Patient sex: M
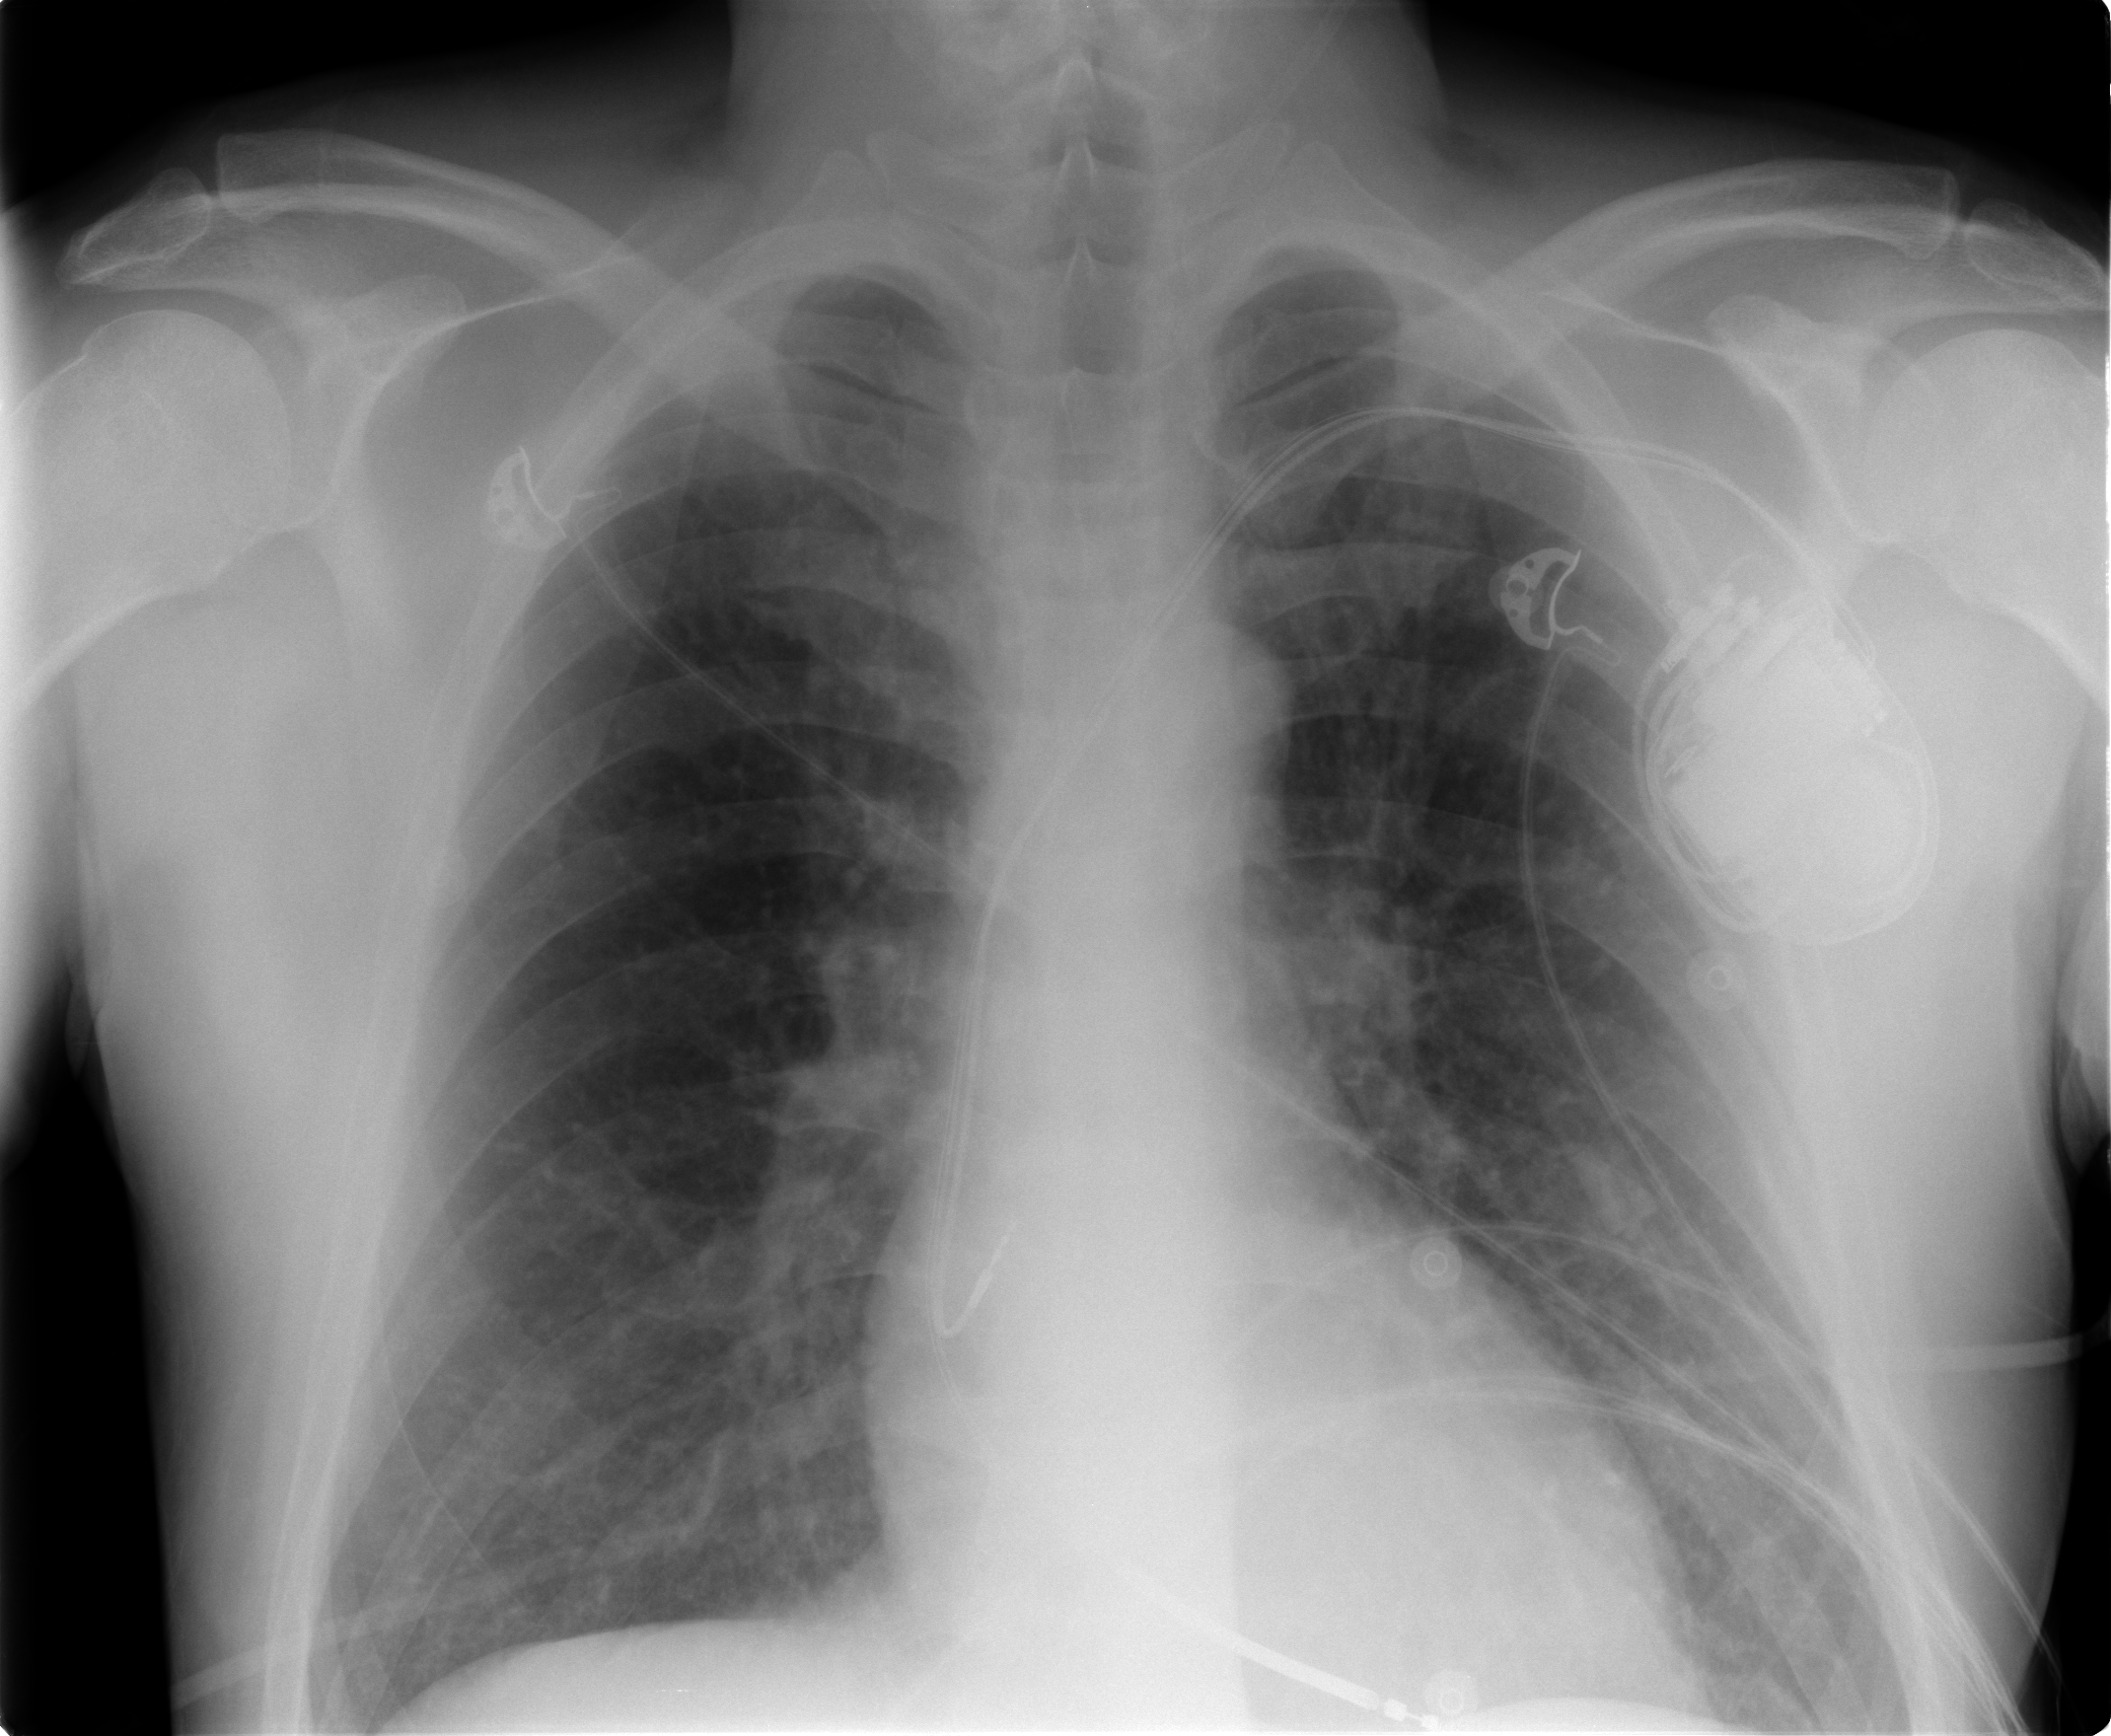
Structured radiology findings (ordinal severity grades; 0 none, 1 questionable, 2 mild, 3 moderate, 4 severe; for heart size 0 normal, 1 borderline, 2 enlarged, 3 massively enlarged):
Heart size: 0
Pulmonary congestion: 0
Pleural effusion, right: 0
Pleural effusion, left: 0
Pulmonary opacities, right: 1
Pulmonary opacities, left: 1
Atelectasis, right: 2
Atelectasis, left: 2